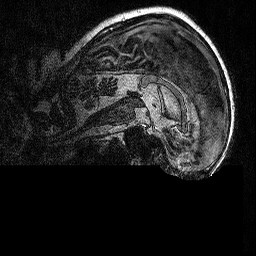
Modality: MP2RAGE
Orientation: sagittal
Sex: male
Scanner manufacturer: siemens
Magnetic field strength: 3 T
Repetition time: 5 s
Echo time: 0.00292 s